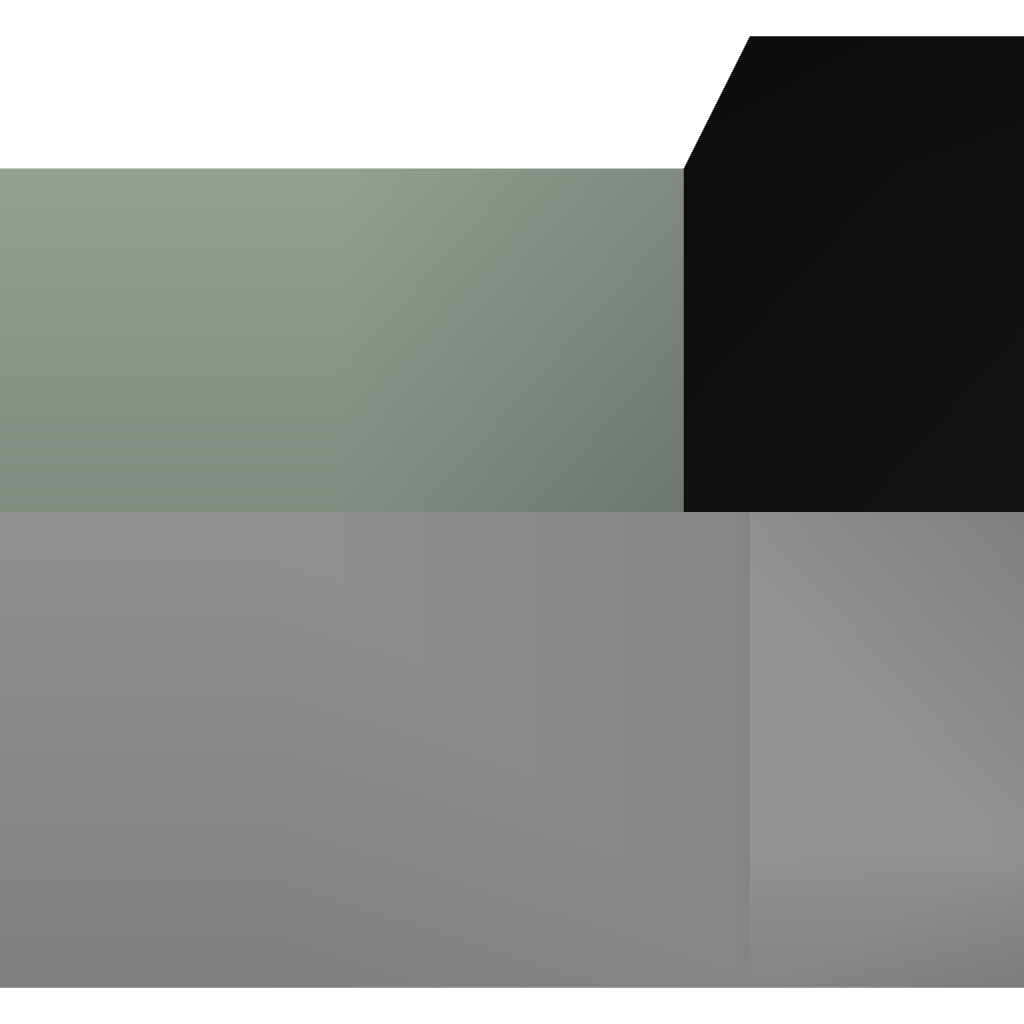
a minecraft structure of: Stack sequencer extension cell